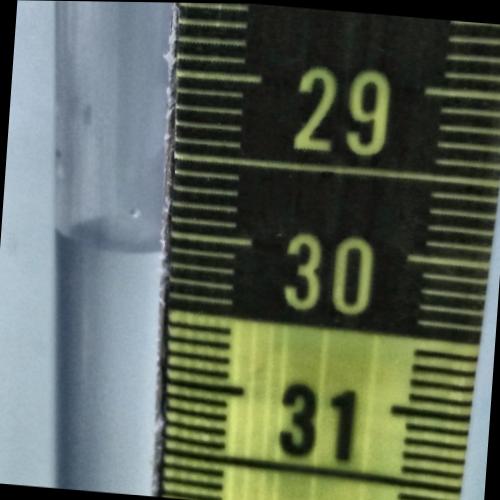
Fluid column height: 30.1 cm